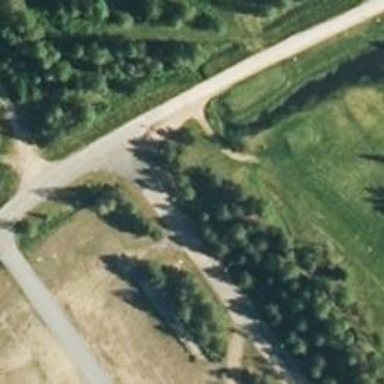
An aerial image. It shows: Path for both road and golf.